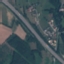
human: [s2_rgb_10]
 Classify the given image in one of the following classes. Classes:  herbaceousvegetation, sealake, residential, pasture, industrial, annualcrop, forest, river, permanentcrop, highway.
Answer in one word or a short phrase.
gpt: Highway